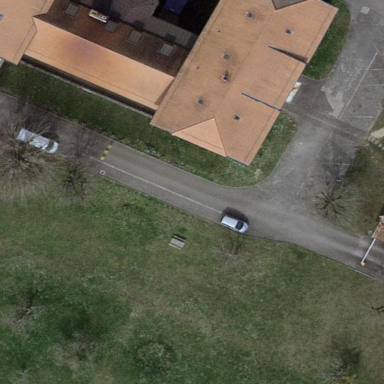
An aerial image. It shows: Parking area.